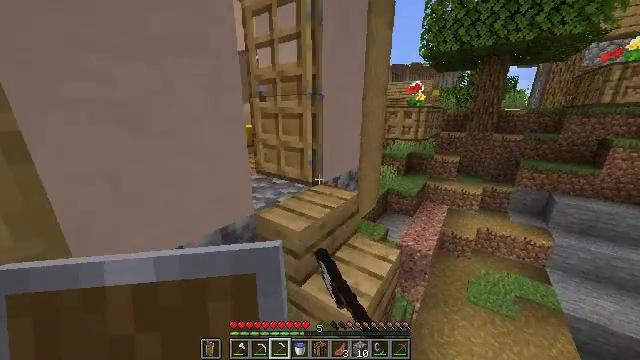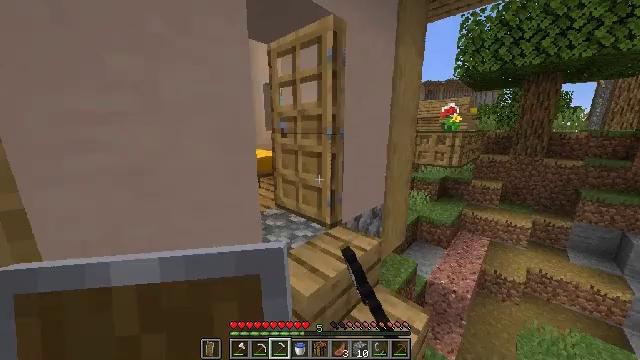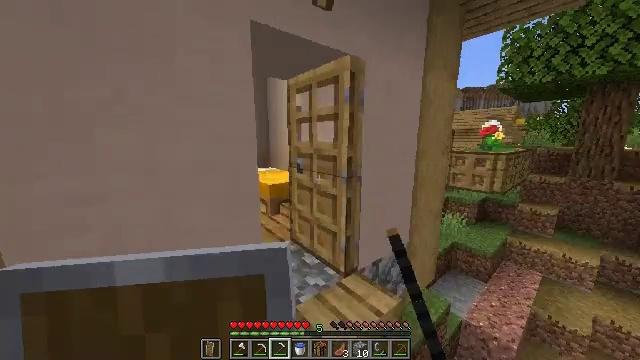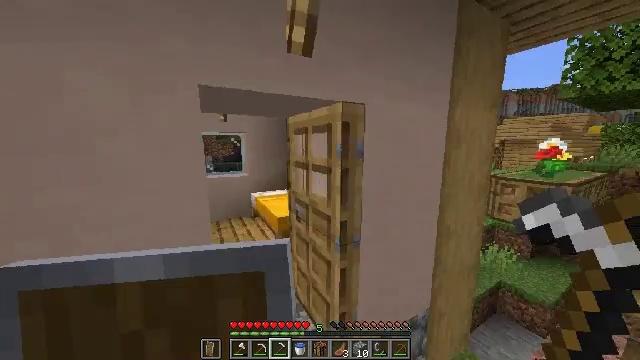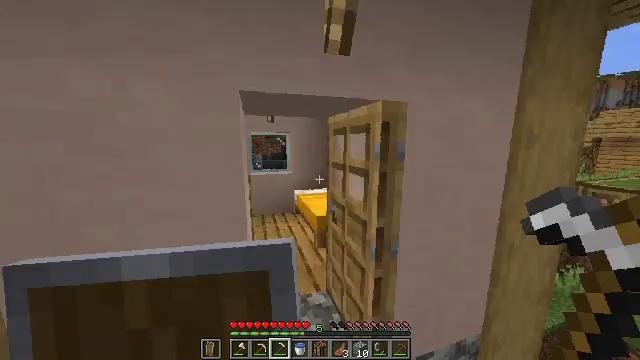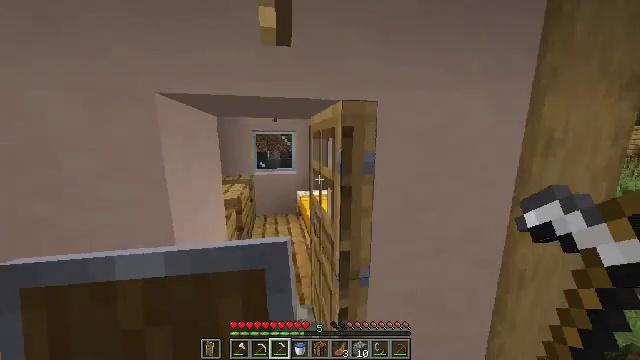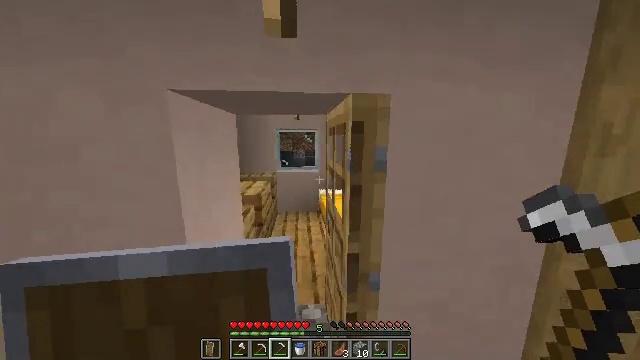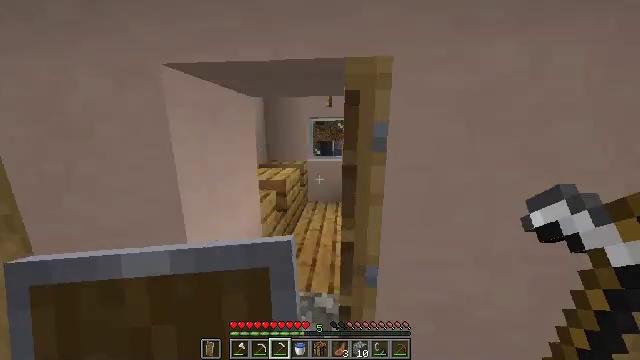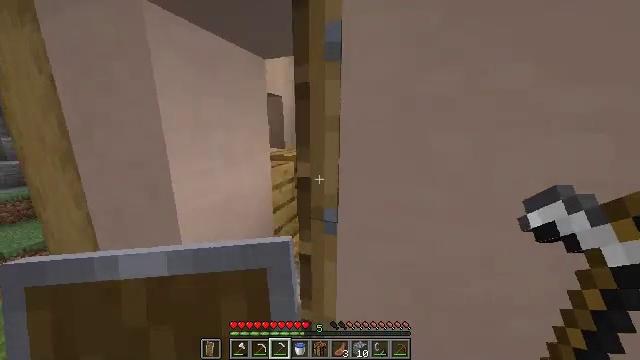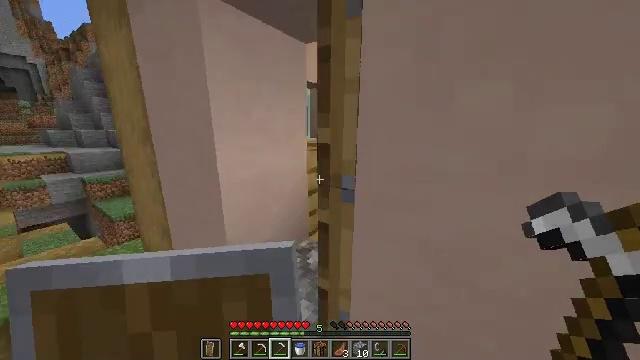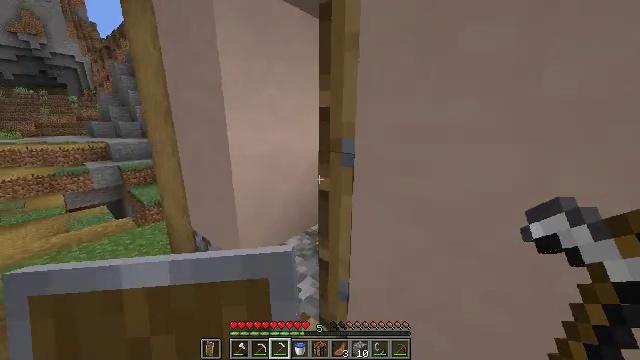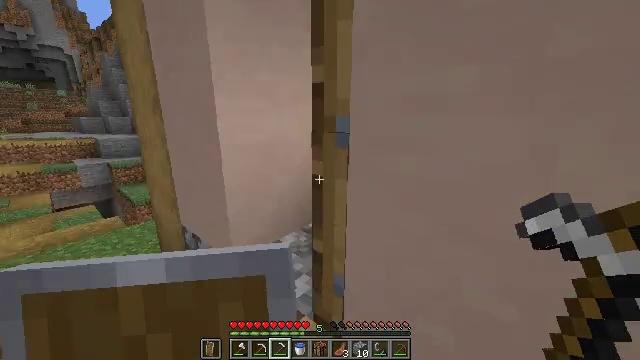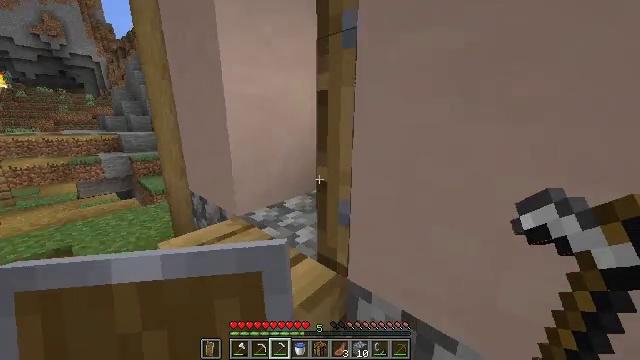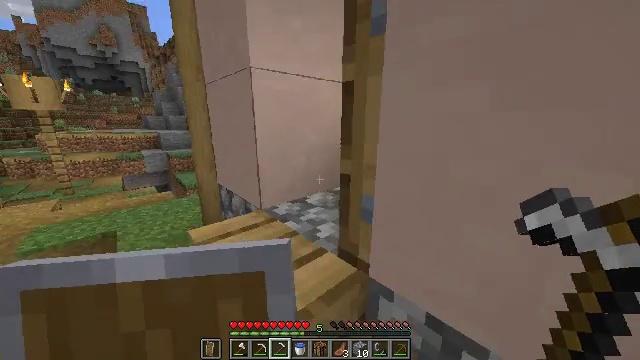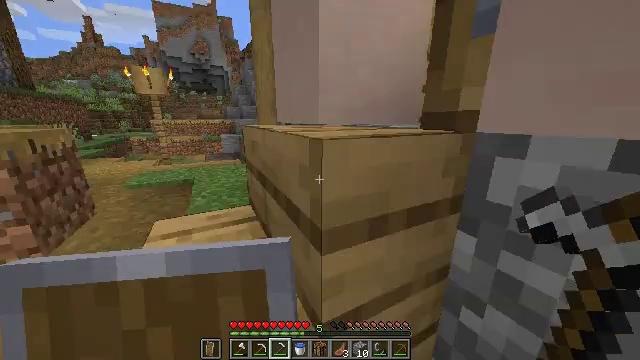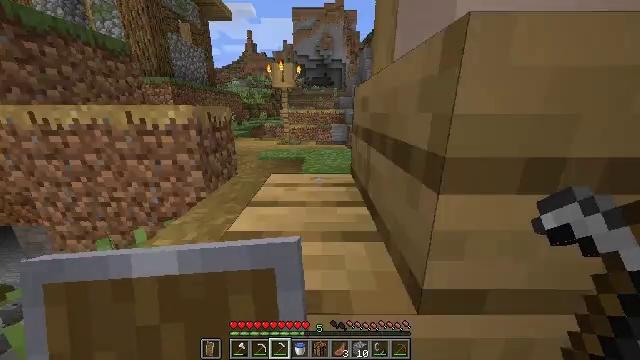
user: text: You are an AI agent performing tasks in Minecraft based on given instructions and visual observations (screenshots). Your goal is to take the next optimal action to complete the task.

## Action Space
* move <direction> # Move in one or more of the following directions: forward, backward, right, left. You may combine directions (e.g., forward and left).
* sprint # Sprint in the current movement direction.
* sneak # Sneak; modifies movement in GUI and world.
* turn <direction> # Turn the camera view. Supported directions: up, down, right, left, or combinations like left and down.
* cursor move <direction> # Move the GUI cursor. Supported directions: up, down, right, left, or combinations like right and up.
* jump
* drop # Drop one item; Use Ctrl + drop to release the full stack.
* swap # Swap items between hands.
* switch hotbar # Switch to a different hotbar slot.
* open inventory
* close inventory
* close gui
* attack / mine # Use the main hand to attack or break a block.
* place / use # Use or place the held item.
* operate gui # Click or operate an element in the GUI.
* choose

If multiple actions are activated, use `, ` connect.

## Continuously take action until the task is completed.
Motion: motion action
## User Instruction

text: Dig the grass path to transform it.
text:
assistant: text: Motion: move forward and move right, turn left and up, jump
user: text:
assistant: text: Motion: move forward and move right, turn left and up, jump
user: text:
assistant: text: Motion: move forward and move right, turn left and up, jump
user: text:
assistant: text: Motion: move forward and move right, sprint, turn left, jump
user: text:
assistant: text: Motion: move forward and move right, sprint, turn left, jump
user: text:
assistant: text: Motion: move forward and move right, sprint, turn left, jump
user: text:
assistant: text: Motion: move forward and move right, sprint, turn left and down, jump
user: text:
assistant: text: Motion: move forward, sprint, turn left, jump
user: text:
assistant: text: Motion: move forward, sprint, turn left, jump
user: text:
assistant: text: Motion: move forward and move left, sprint, turn left and down
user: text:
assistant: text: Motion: move forward and move left, sprint
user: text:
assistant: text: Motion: move forward and move left, sprint, turn left
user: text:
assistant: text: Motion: move forward and move left, sprint, turn left
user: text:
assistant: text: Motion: move forward and move left, sprint, turn left
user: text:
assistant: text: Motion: move forward and move left, sprint, turn left and down
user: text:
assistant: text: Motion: move forward and move left, sprint, turn left and down
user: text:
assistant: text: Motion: move forward and move left, sprint, turn left
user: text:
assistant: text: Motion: move forward, sprint, turn left and up
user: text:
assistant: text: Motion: move forward, sprint, turn left and up, jump
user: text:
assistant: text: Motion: move forward, sprint, turn left and up, jump
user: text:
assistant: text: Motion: move forward, sprint, jump
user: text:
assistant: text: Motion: move forward, sprint, jump
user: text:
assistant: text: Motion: move forward, sprint, turn right, jump
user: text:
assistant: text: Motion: move forward, sprint, turn right, jump
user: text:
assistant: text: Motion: move forward, sprint, turn right and down, jump
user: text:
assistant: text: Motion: move forward and move right, sprint, turn right and down, jump
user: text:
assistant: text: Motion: move forward and move right, sprint, turn right and down, jump
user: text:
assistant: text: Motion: move forward and move right, sprint, turn right and down, jump
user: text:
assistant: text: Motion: move forward and move right, sprint, turn right, jump
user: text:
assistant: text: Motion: move forward and move right, sprint, jump